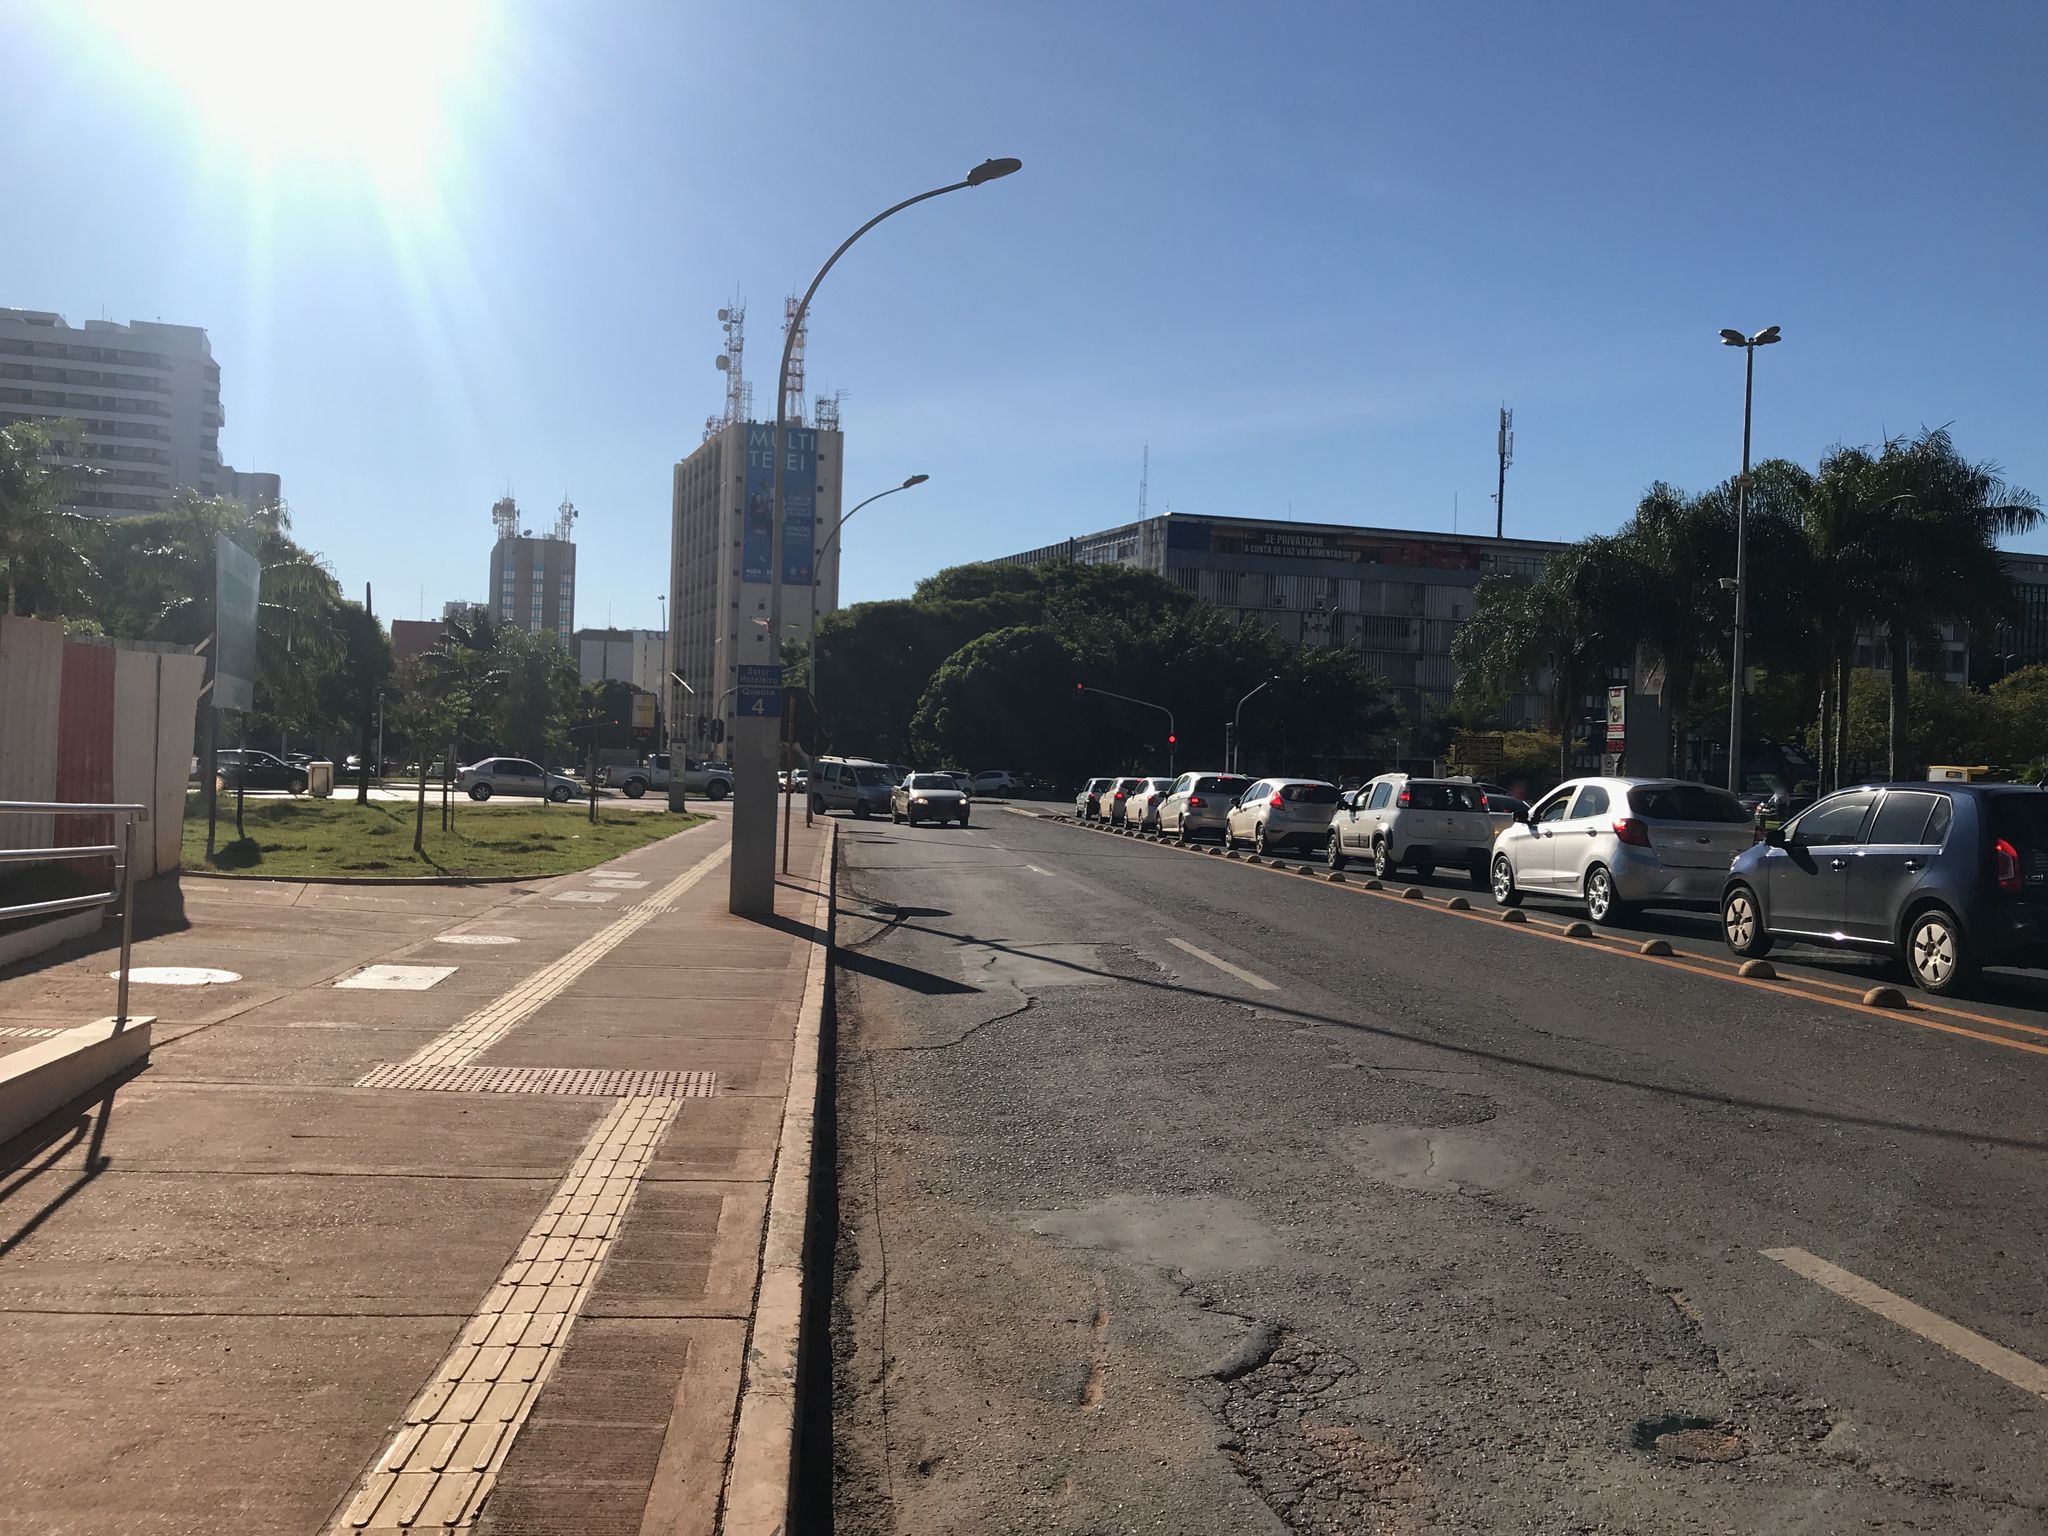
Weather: clear
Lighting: day
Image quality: good
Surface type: walking surface
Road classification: secondary
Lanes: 2
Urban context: low density rural
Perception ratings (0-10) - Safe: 2.82, Lively: 5.86, Beautiful: 7.96, Boring: 2.25, Depressing: 5.84, Wealthy: 3.94